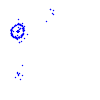
Particle: kaon